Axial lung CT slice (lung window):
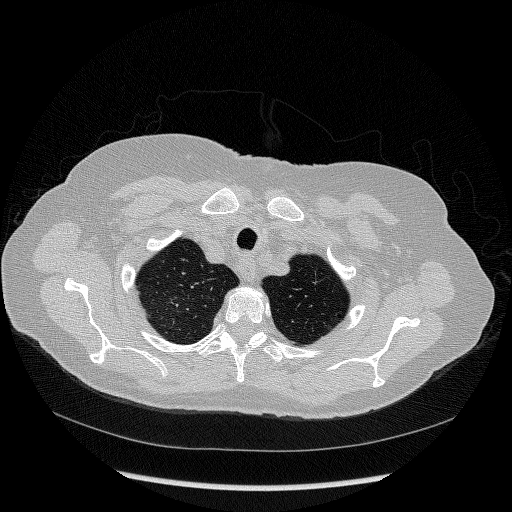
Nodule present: no